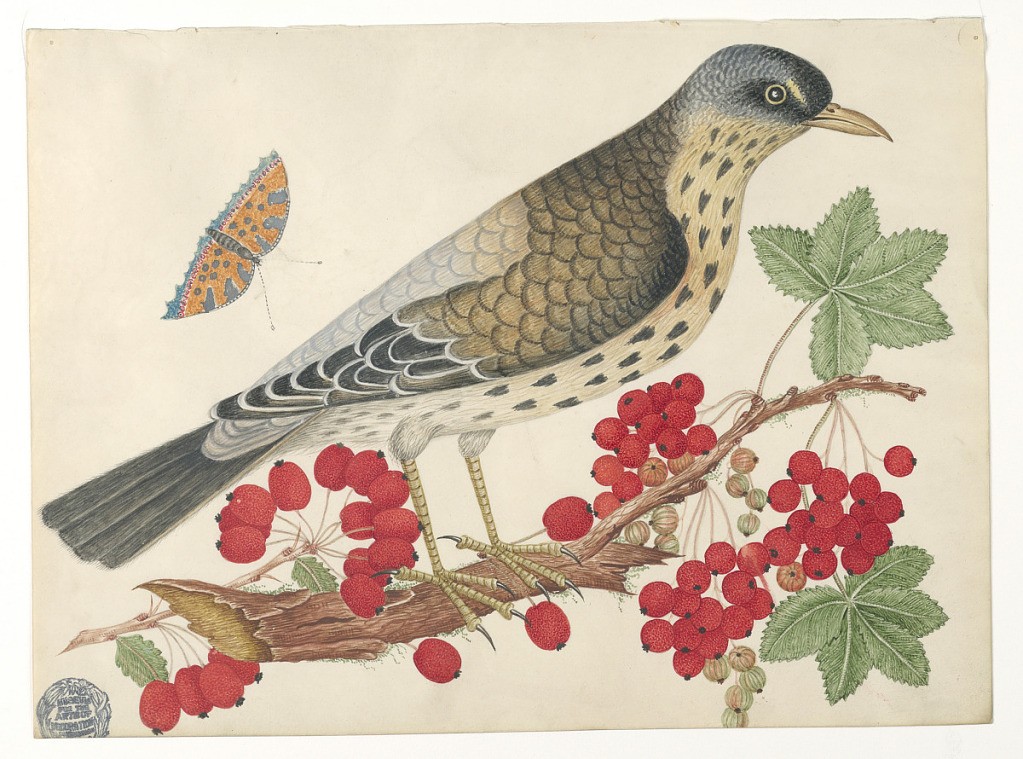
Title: Brown Bird on Branch with Persimmons and a Butterfly
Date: ca. 1800–1830
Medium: Pen and ink, graphite on wove paper
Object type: Drawing
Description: Brown Bird on Branch with Persimmons and a Butterfly